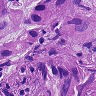
Metastatic tissue present: yes